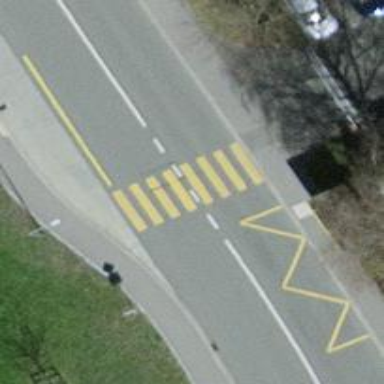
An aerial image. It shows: Public transport stop position.